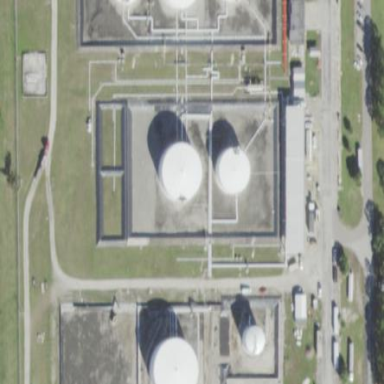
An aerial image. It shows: Industrial area designated as petroleum terminal.